Aerial crown-view tile of a tropical tree (Barro Colorado Island, Panama), acquired 20250512:
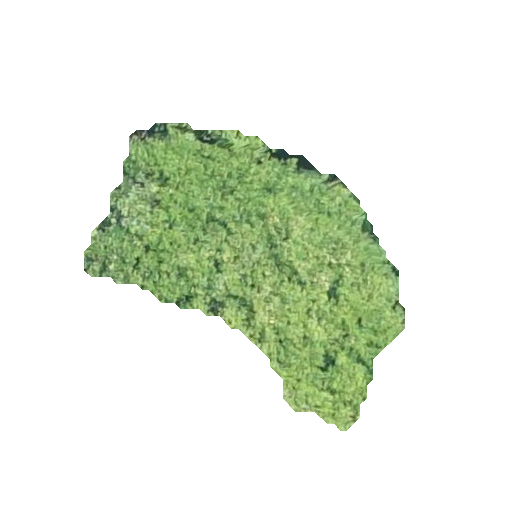
Species: Apeiba tibourbou
GBIF accepted scientific name: Apeiba tibourbou
Crown area: 80.45 m²